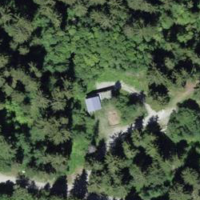
EUNIS habitat code: 43
Species observed at this site:
Petasites albus